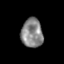
Tissue: skin
Cell type: Epithelial cells
Senescence score: 0.2467
Nuclear area (px): 620
Mean DAPI intensity: 133.894